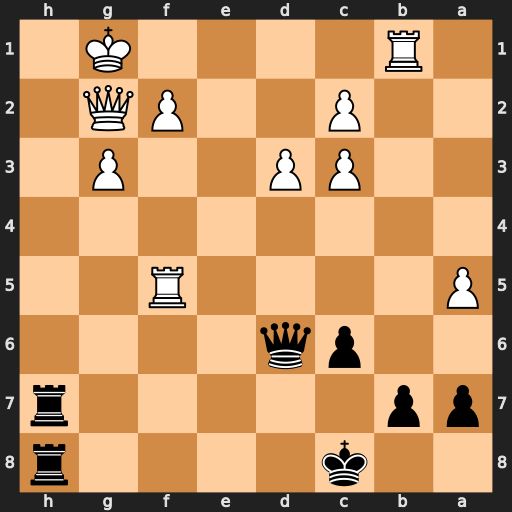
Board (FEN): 2k4r/pp5r/2pq4/P4R2/8/2PP2P1/2P2PQ1/1R4K1
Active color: b
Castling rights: -
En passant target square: -
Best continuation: Qh6 g4 Qh1+ Qxh1 Rxh1+